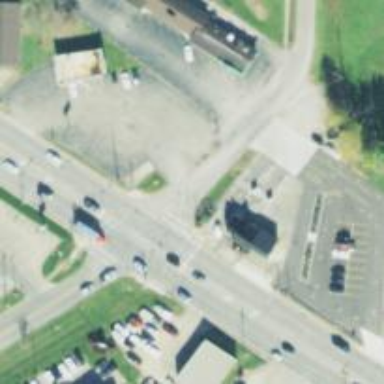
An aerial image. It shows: Crossing on the road.